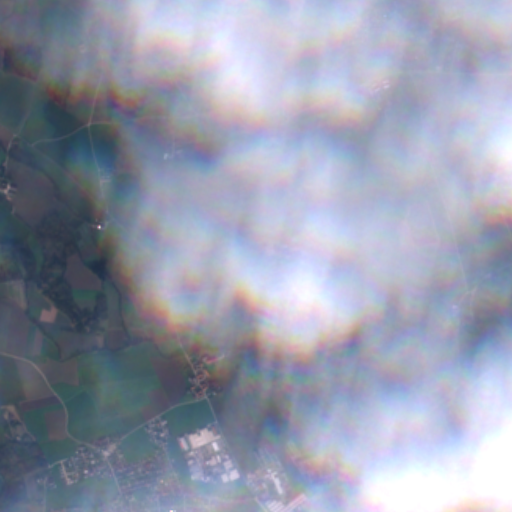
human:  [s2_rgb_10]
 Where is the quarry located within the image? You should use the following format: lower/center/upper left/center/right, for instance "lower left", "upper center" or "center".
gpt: The quarry is located in the lower left of the image.
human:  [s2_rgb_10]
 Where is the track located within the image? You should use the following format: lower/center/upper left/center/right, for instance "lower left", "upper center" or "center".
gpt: There is no track in the image.